Question: Consider following:
'''
<div class="wrap">
<div class="left"></div>
<div class="right"></div>
</div>
'''
Left div has less height than the right div. Can I set the left div vertically in the middle of the right div? I can not set the margin-top because the height varies.

Here's the jsfiddle link:
<URL>
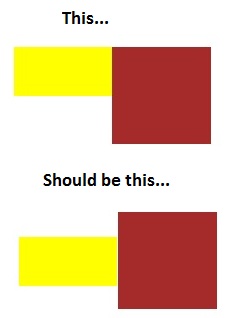
Answer: Hi now used to 'display inline-block' and give to 'vertical-align' and remove to 'float'
as like this
'''
.wrap{
overflow:hidden;
border:1px solid red;
width:250px;
display:table;
}
.left{
width:100px;
height:50px;
background:yellow;
display:inline-block;
vertical-align:middle;
}
.right{
width:100px;
height:100px;
background:brown;
display:inline-block;
vertical-align:middle;
}
'''
live demo <URL>